Chest X-ray:
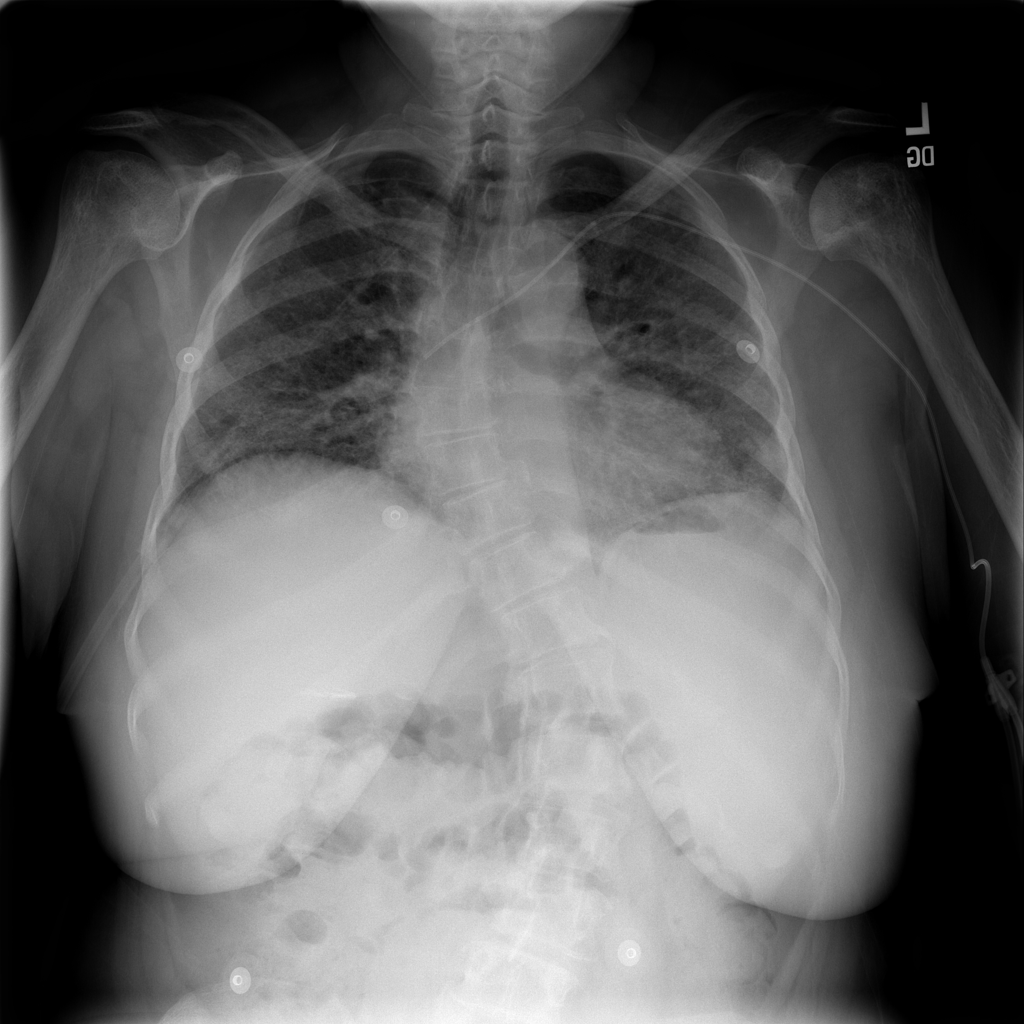
Findings: Consolidation
No abnormal finding: no